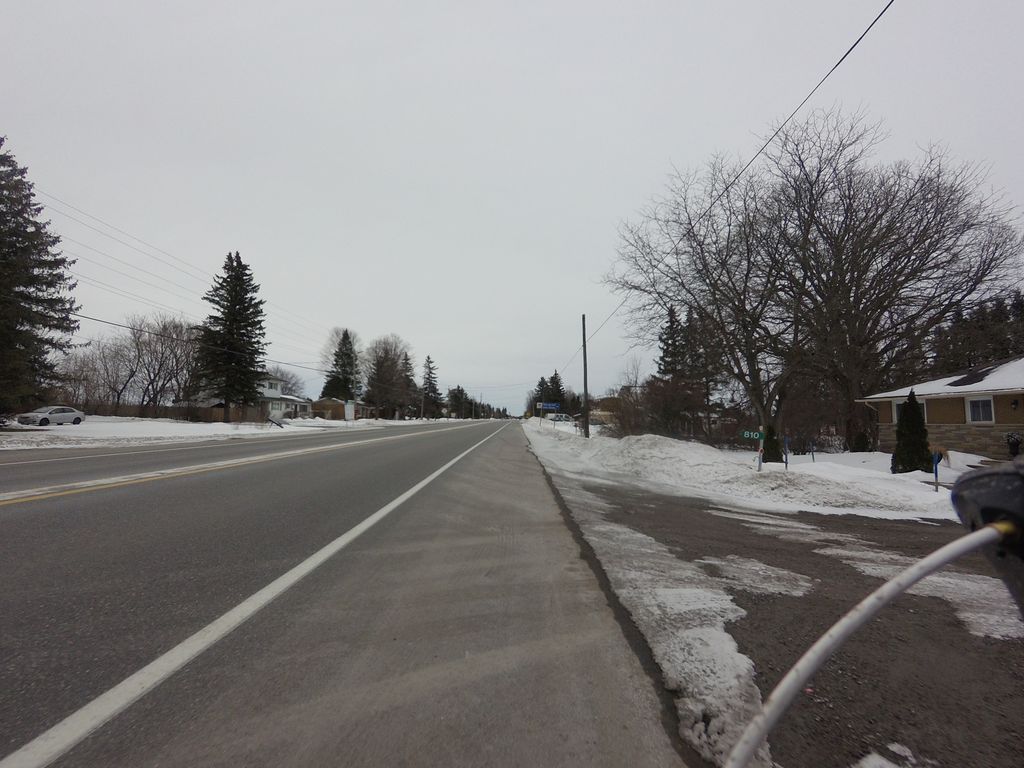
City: ottawa-gatineau